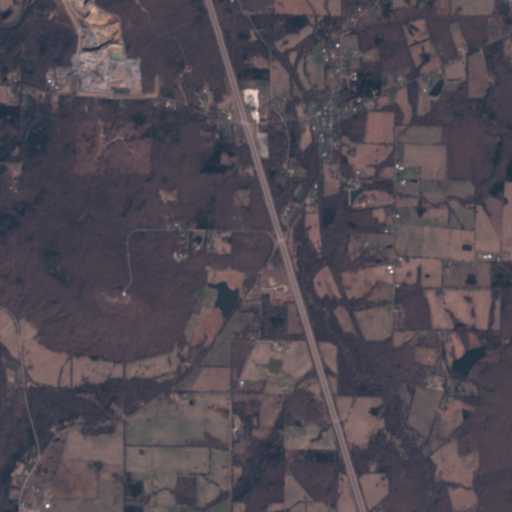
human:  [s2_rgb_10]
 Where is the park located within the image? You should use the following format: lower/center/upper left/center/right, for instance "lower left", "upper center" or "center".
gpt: The park is located in the upper center of the image.
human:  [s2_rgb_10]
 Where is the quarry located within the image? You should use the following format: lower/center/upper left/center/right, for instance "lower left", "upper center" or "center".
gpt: The quarry is located in the upper left of the image.
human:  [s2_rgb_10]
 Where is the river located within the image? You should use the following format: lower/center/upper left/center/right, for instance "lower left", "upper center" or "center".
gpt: The river is located in the left of the image.
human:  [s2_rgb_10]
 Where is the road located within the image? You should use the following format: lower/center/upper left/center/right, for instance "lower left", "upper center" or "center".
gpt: There is no road in the image.